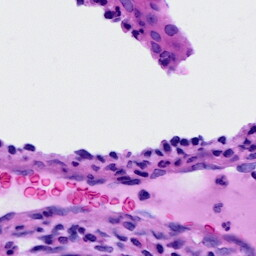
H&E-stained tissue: Cervix